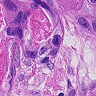
Metastatic tissue present: yes